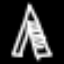
Label: The Eiffel Tower